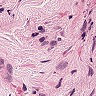
Metastatic tissue present: no